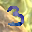
Label: 3